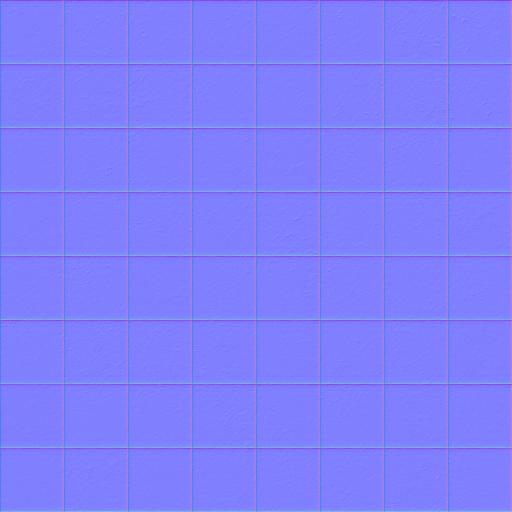
clean smooth terrazzo tiled tiles white